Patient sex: F
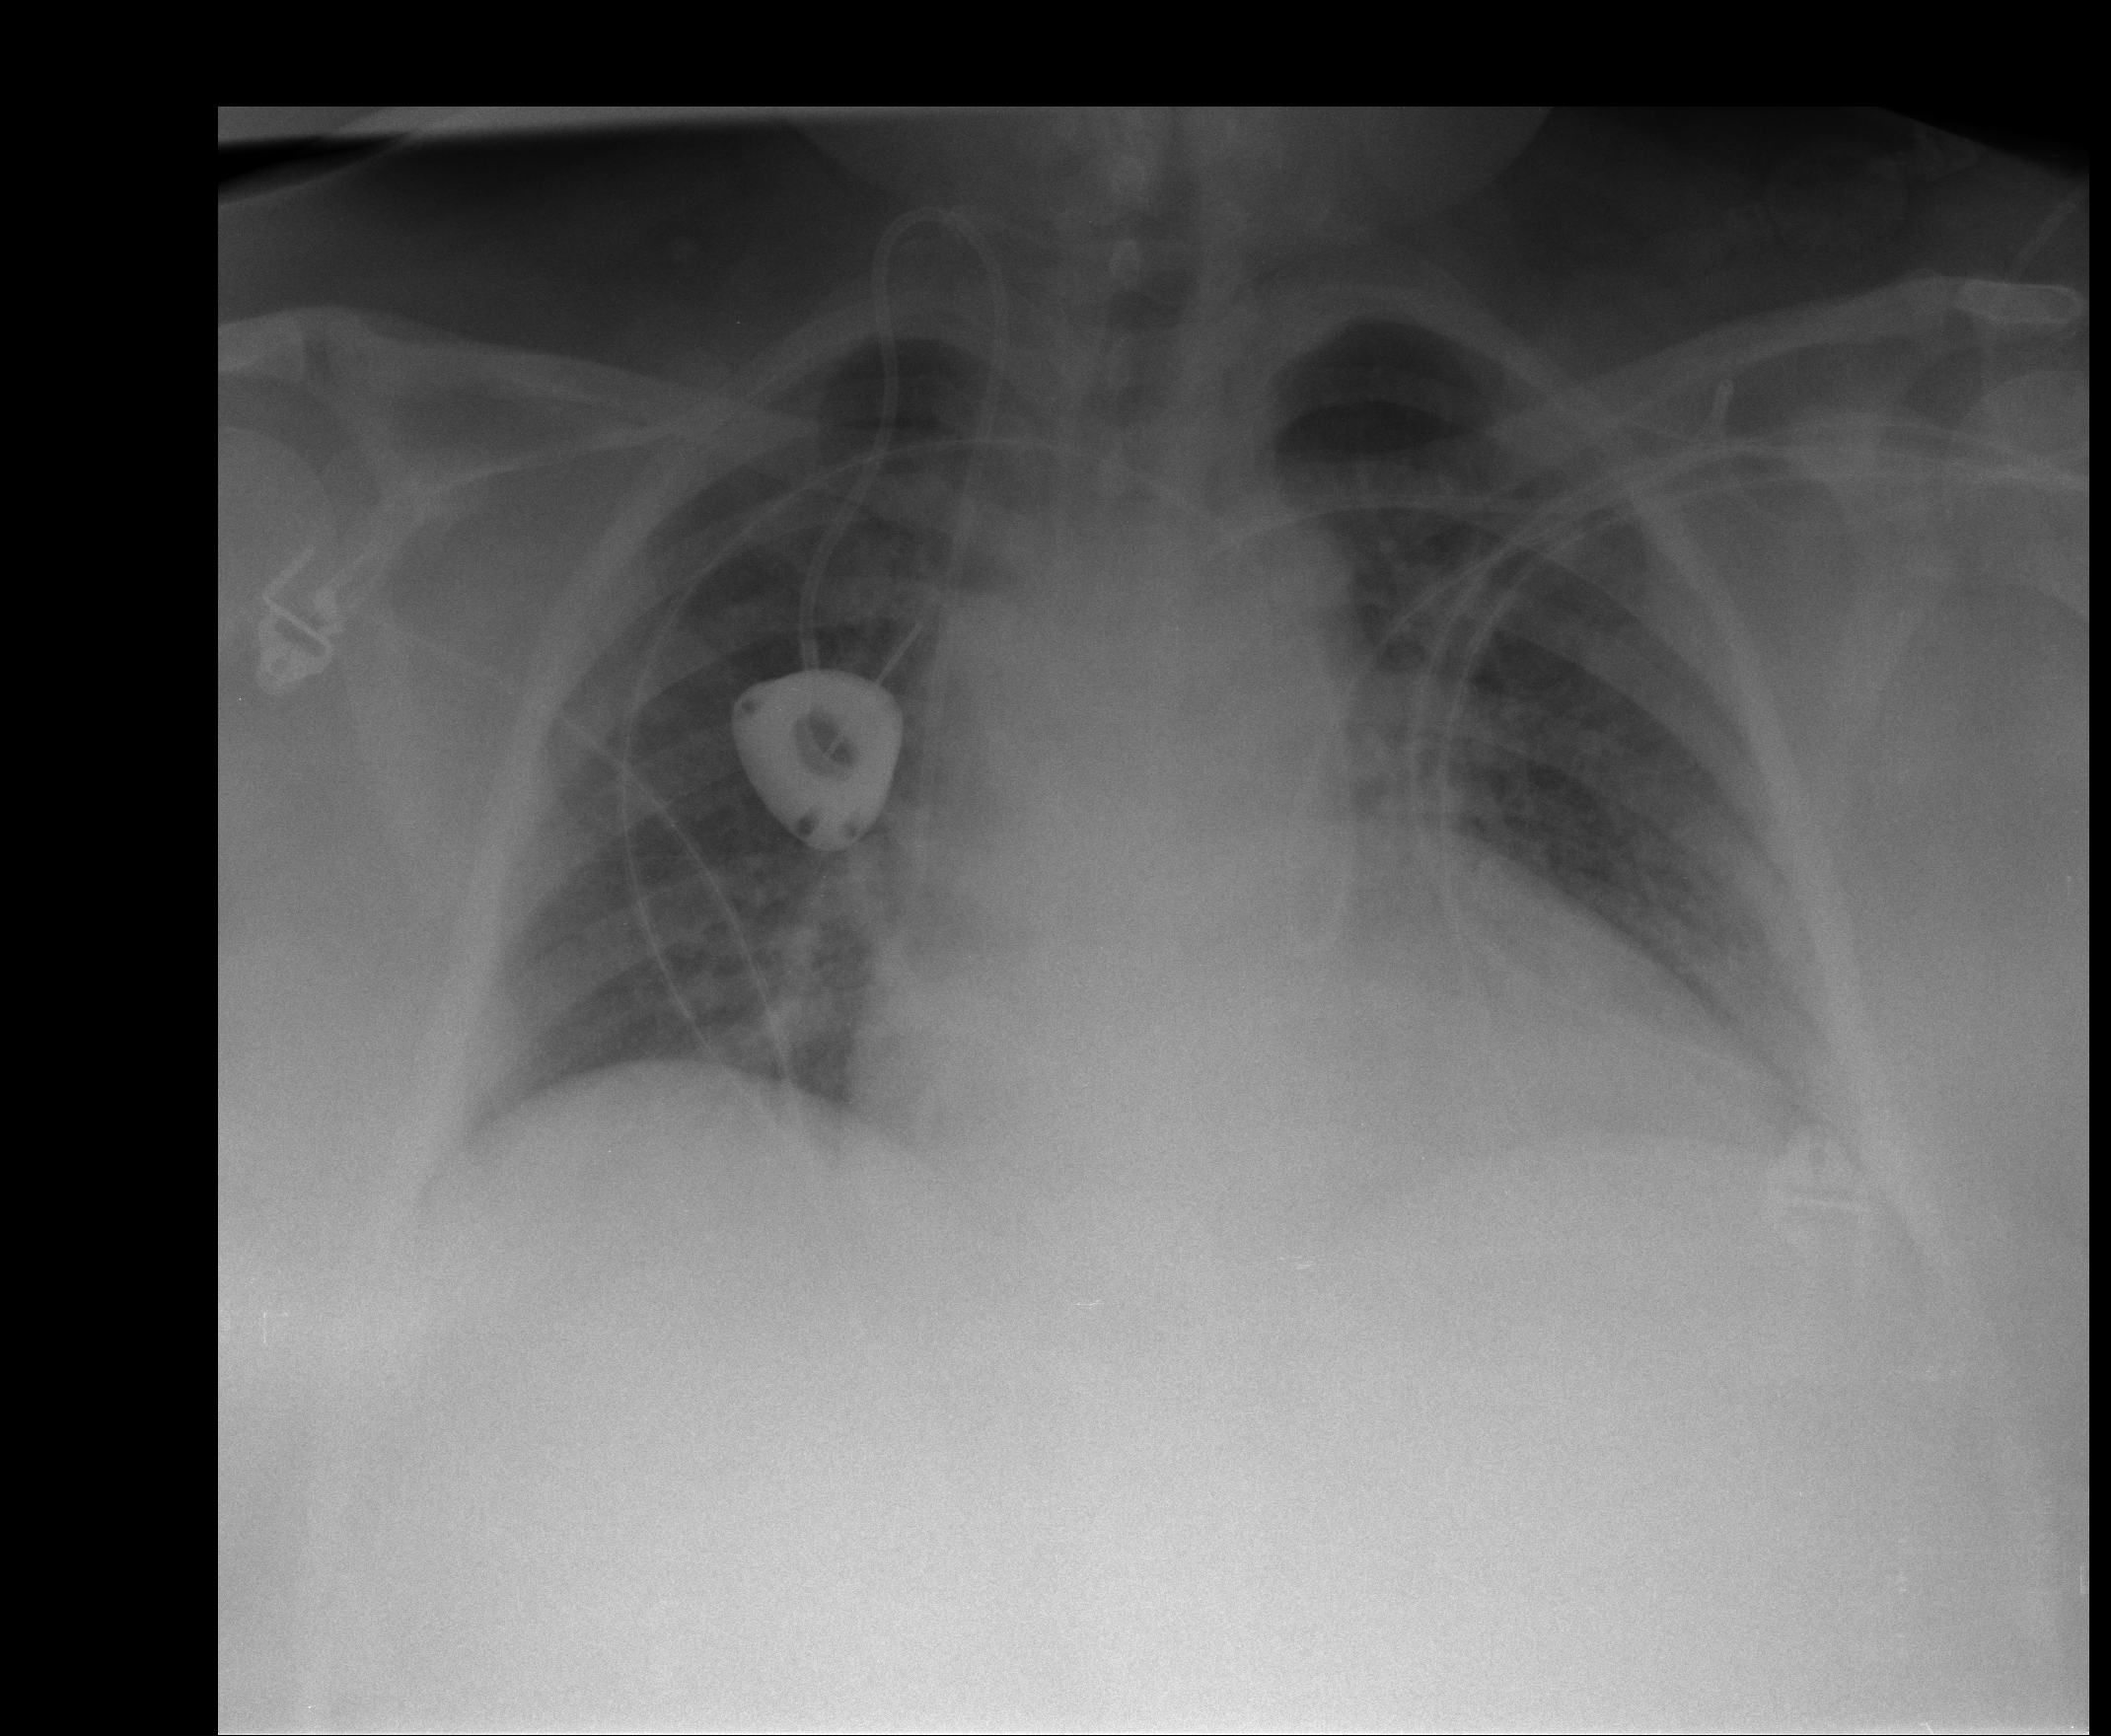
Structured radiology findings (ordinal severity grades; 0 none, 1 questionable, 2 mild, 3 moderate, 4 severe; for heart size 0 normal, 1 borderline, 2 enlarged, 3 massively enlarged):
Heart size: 2
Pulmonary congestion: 2
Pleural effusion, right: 0
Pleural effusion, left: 0
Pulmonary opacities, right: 0
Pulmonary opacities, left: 0
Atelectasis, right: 2
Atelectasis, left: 2